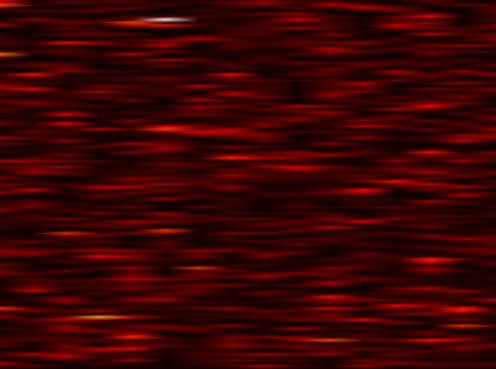
Label: FOFDM